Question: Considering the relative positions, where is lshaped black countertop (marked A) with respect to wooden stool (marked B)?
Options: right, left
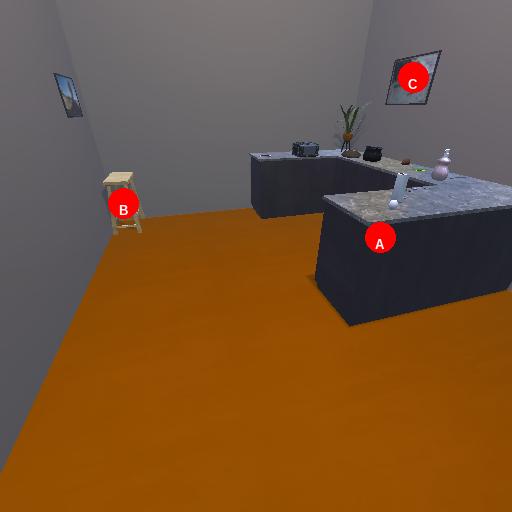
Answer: right